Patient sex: F
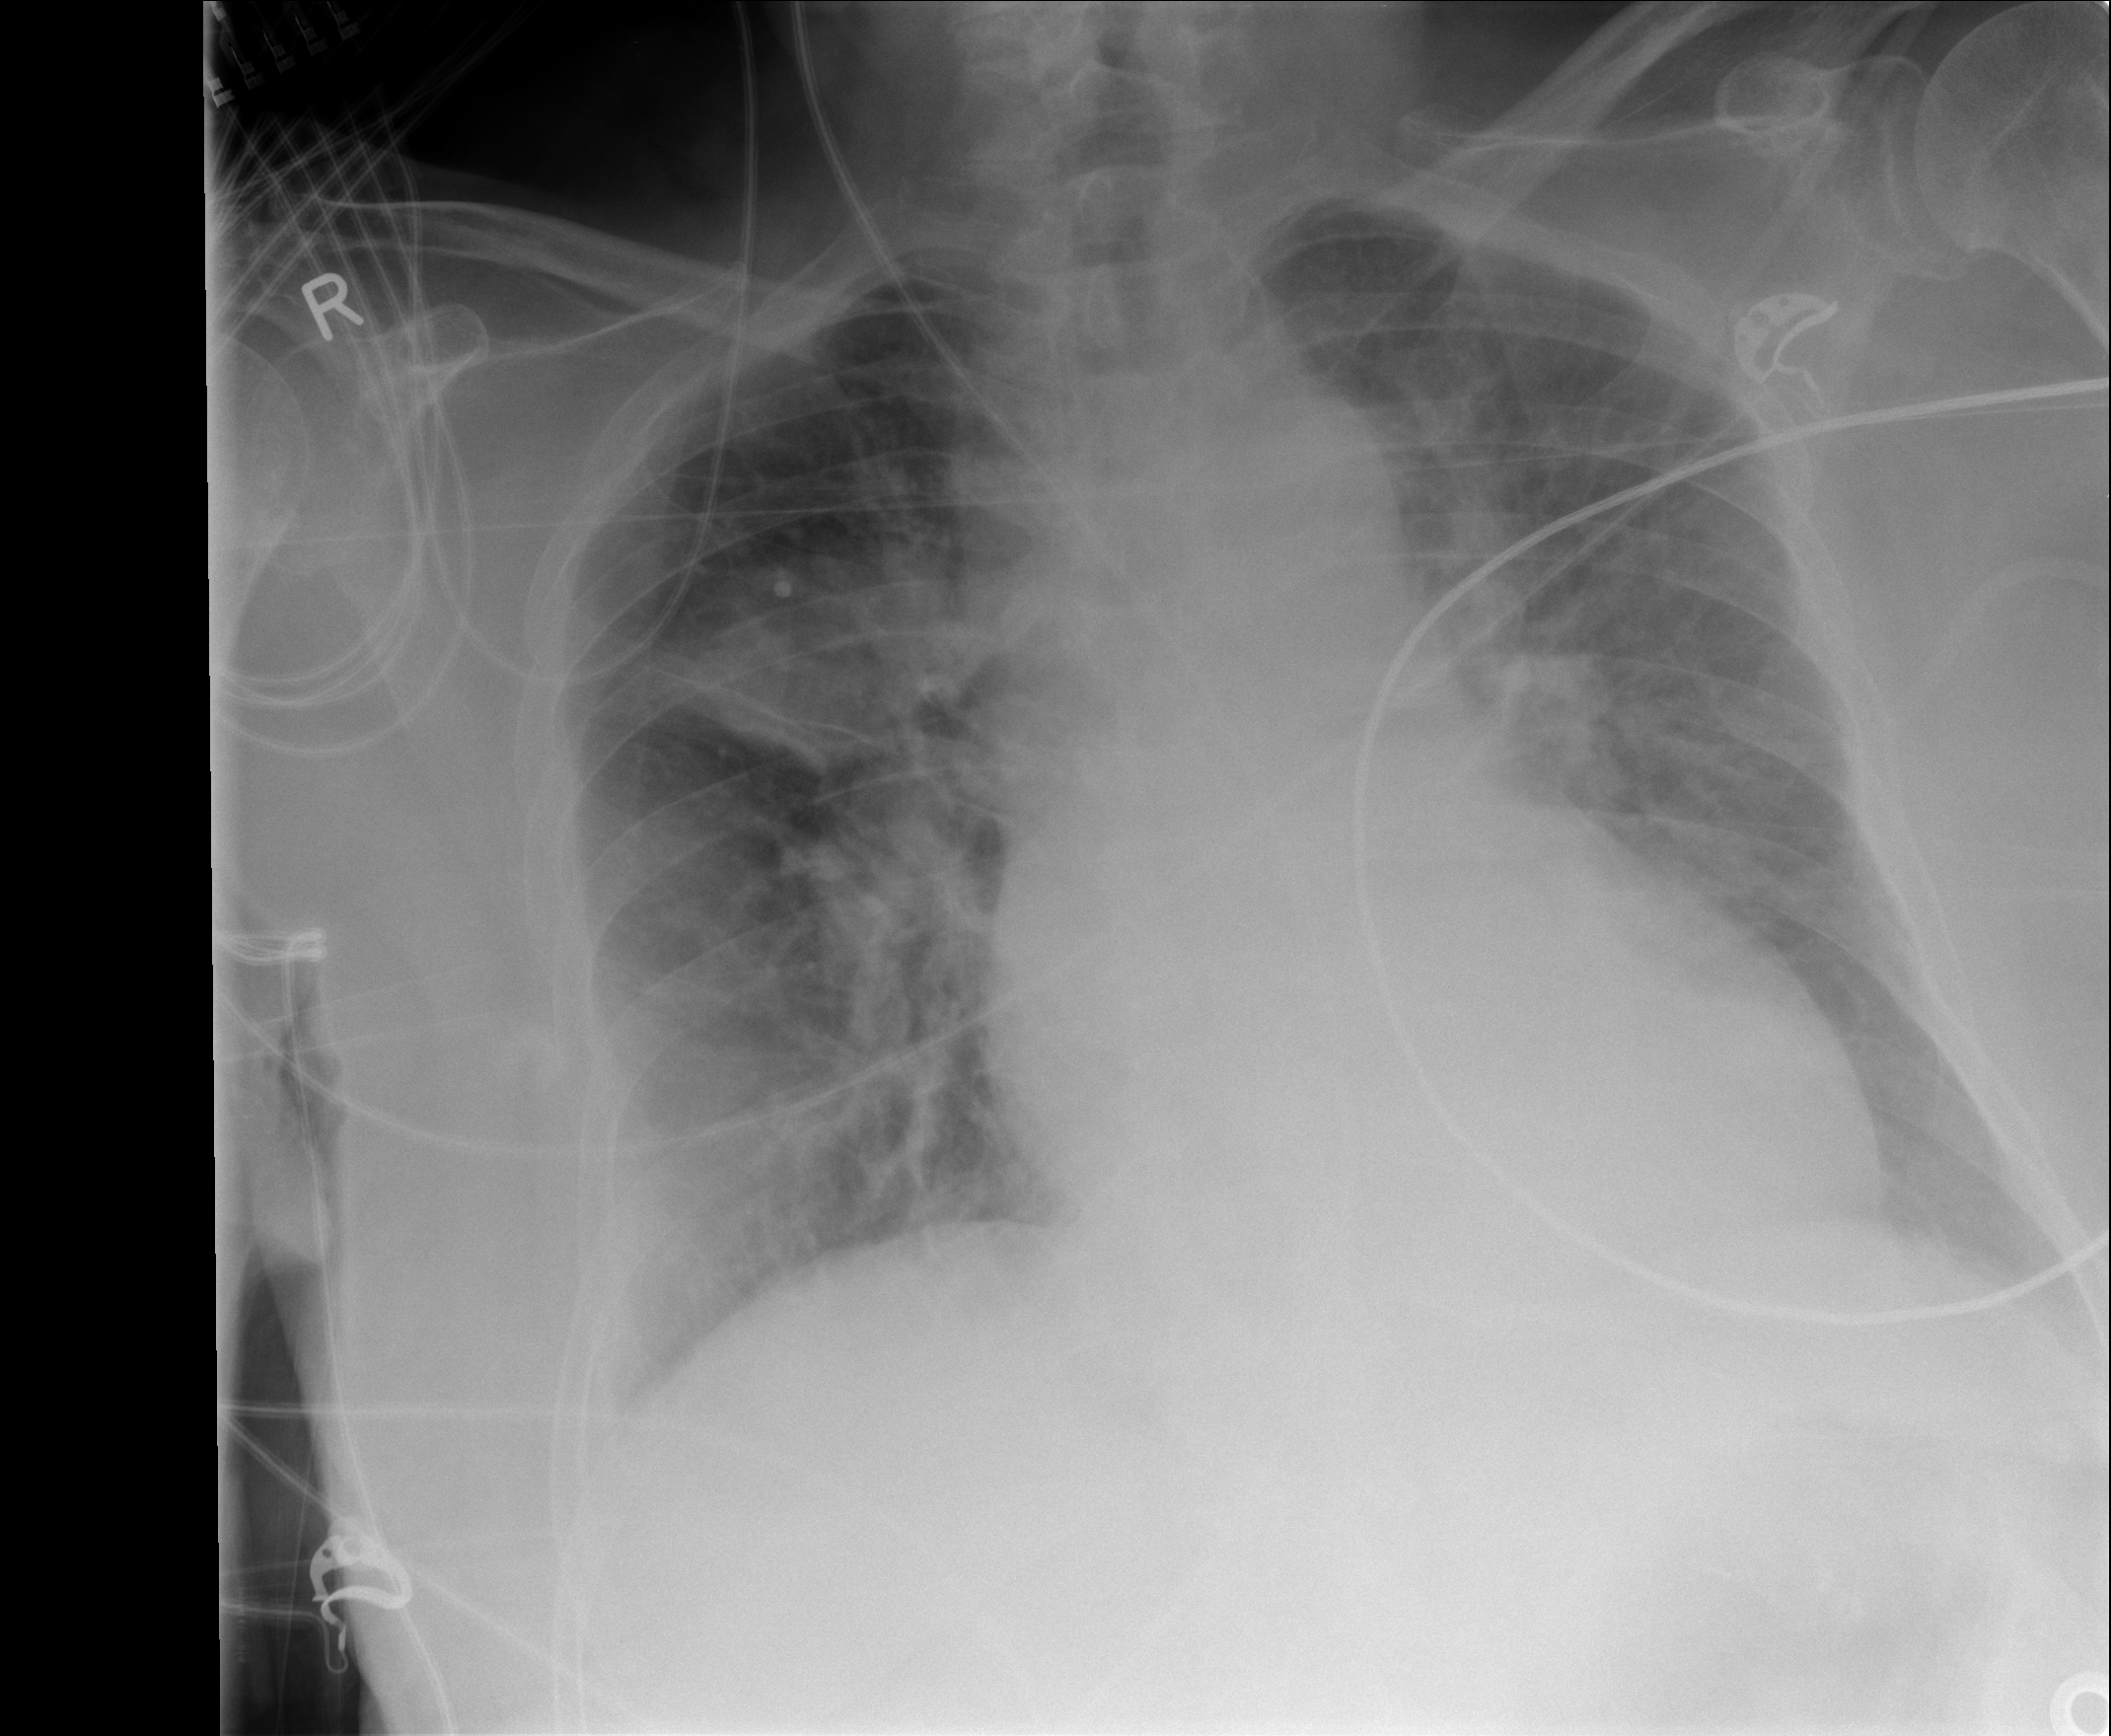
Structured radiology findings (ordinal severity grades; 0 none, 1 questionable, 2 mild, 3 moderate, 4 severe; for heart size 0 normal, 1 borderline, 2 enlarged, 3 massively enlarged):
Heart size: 2
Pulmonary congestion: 2
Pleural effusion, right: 1
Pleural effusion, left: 2
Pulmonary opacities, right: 2
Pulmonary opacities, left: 0
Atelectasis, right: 2
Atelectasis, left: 2